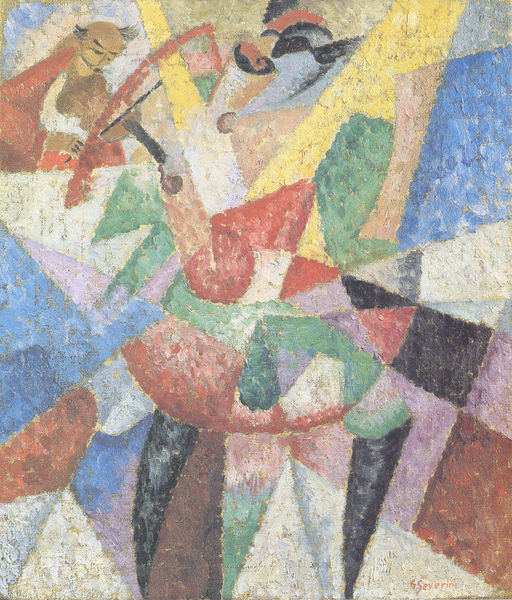
Titel: Danseuse de cabaret
Künstler: Gino Severini
Standort: Torino
Institution: (Privatsammlung)
Schlagwörter: blau, hand, mann, vogel, weiß, dreieck, gelb, grün, komposition, kubismus, kubistisch, menschen, braun, bunt, grau, nase, paris, schwarz, tisch, hund, rot, tier, expressionismus, muster, tanz, bart, arm, augen, gesicht, mensch, signatur, figur, haare, konzert, musik, musiker, schultern, esel, pferd, rund, affe, ecke, bogen, italien, russland, abstrakt, farben, fläche, flächen, modern, formen, töne, violett, linien, figuren, spitz, spielen, schnauzbart, schnauzer, abstraktion, oben, spiel, futurismus, waage, eckig, links, linie, traum, brille, mosaik, geometrisch, geige, geigenspieler, geiger, violine, sonnenstrahlen, leicht, hahn, bär, dreiecke, ziege, viereck, tänzer, kuben, fiedel, musikant, chagall, klang, pointillismus, facetten, abstarkt, marc, delaunay, marc chagall, spanier, sonnenbrille, rausch, kupka, severini, kaleidoskop, links oben, chagal, farbcollage, gege, kfjöalkjf, klangfarben, musikan, violinenspieler, ölkfköakjf, ölkfölakj